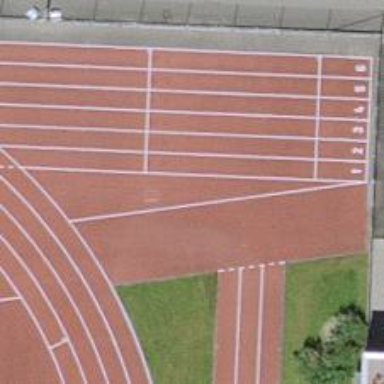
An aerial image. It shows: Athletics sports centre for leisure activities.